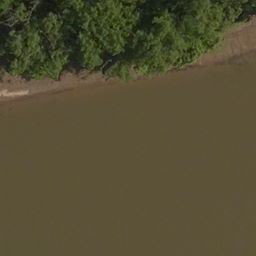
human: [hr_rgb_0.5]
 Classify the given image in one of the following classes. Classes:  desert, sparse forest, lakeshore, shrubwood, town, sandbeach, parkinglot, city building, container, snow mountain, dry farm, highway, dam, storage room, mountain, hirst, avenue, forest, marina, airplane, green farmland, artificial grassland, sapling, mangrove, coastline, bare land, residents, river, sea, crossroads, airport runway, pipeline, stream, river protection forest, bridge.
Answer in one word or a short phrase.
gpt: river protection forest